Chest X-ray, PA view. Patient: 77 years old, sex M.
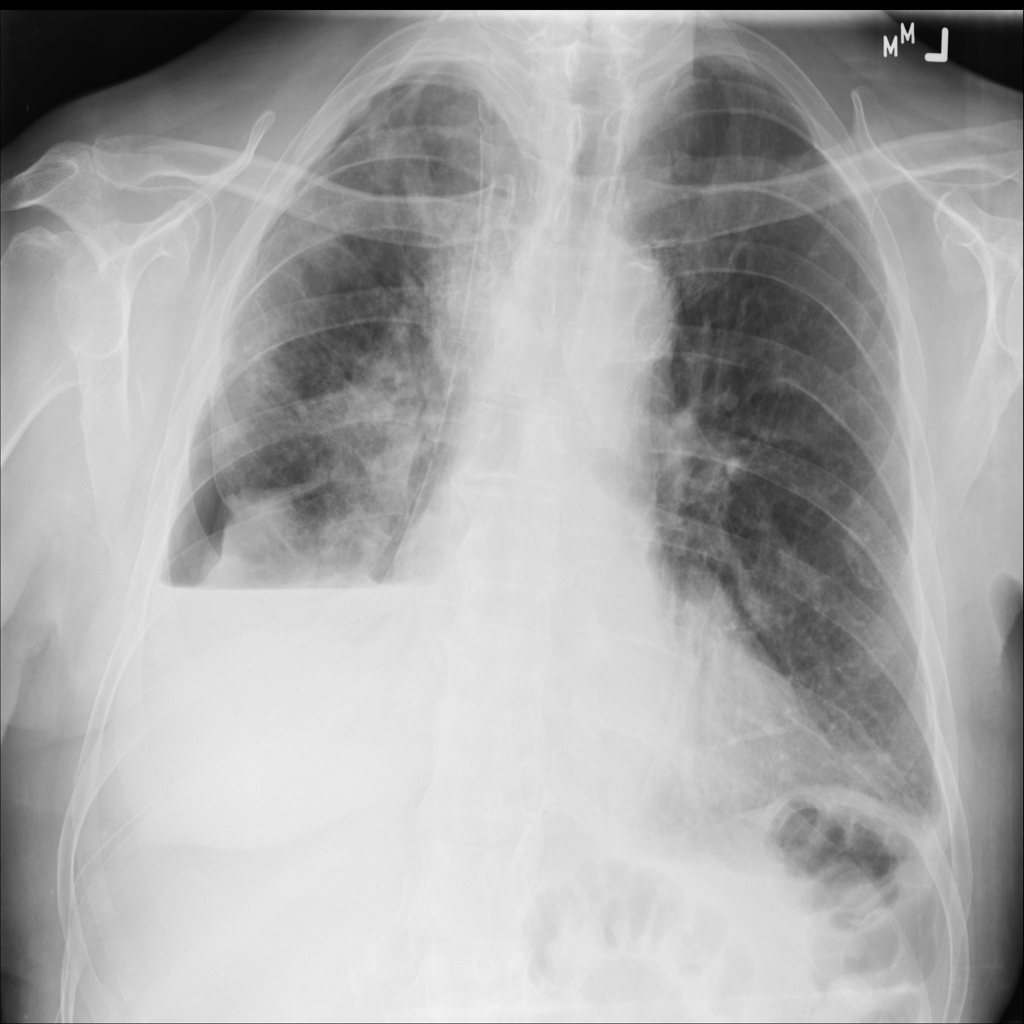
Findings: No Finding